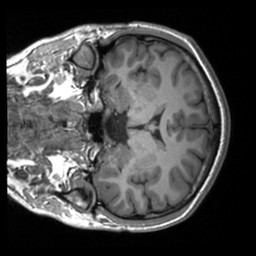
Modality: T1w
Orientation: coronal
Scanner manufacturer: siemens
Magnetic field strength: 3 T
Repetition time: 2 s
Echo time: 0.0023 s